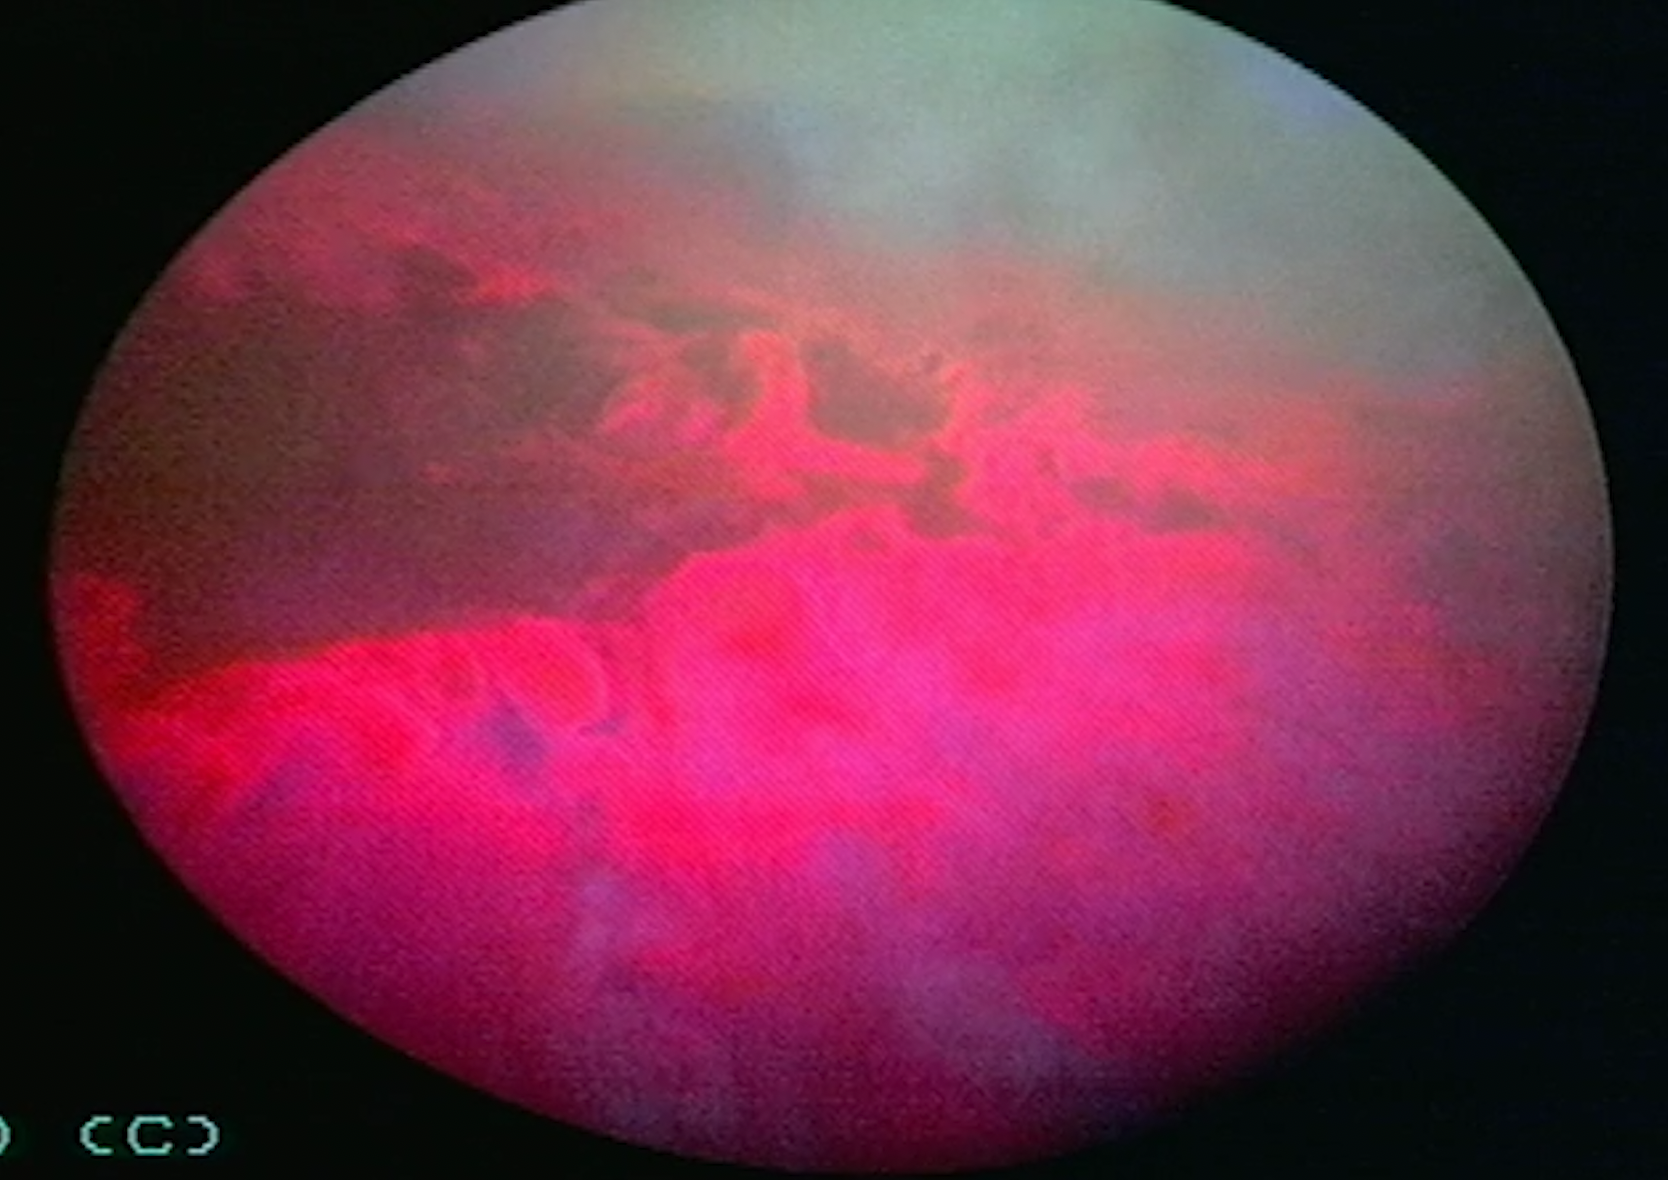
Modality: BLC
Class: Malignant
Subclass: CIS
Lesion: L1
Stage: Tis
Morphology: Non-papillary
Bladder cancer association: Yes